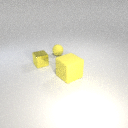
small yellow metal cube in front of small yellow rubber sphere